Interaction volume radius: 10 \u00c5
Interaction volume height: 20 \u00c5
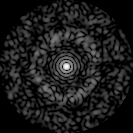
Disorder parameter: 0.8358